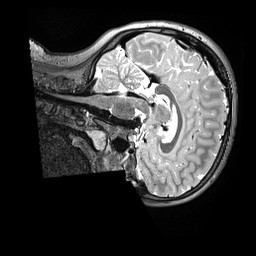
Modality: T2w
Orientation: sagittal
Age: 10
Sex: female
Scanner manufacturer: siemens
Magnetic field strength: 3 T
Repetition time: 3.2 s
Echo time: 0.564 s